Question: I have a UIWebview for text editor. And I want to know font status in cursor location. So I had onkeyup event on div like this
'''
<div id='content' overflow-y='no' contenteditable='true'
onKeyDown='callObjFunction()' onkeyup='callKeyUpFunction()' >
</div>
'''
and got callback on moving the content cursor with keyboard, But I can't get call on ios UIWebview magnifying glass moved the cursor event, like this.

For I know there is a solution to detect touches to the uiwebview. But I want to know is there no html js callback to this event? any ideas? thanks.
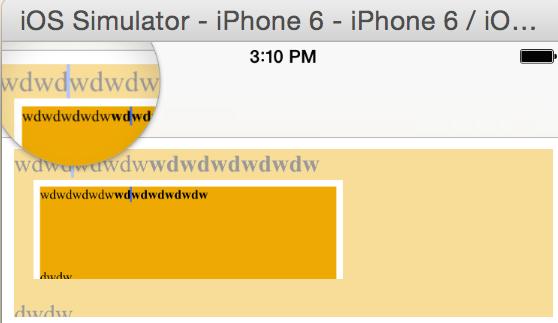
Answer: I made it work.
'''
<script type='text/javascript'>
document.addEventListener('touchend', function(e)
{window.location='js-settarget:runTypeMethod';}, false);
'''
that would communicate with objective-c function on magnifying glass up.